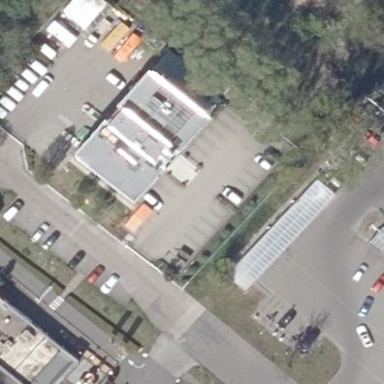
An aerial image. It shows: Industrial building with flat roof.